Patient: sex M, age 64
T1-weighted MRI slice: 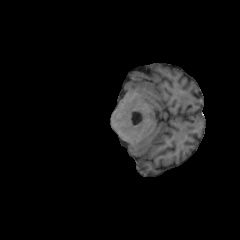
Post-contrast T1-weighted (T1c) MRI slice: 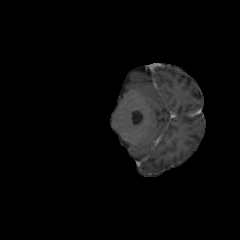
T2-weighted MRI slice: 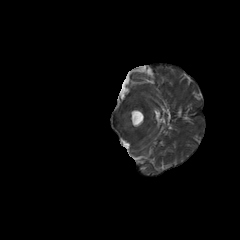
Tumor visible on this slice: no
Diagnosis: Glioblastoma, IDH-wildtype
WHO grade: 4